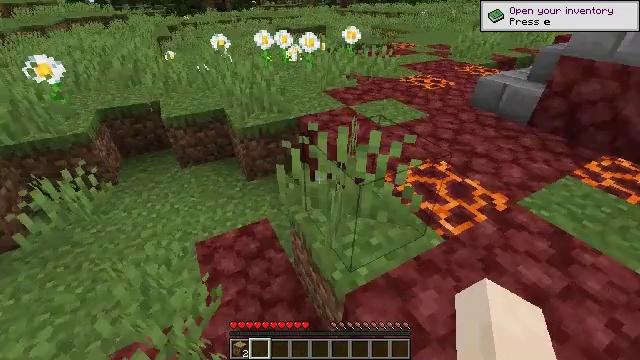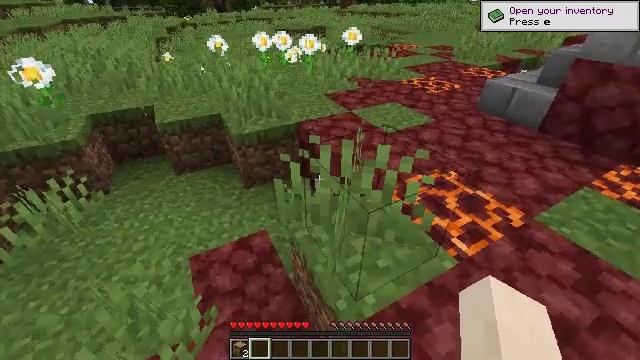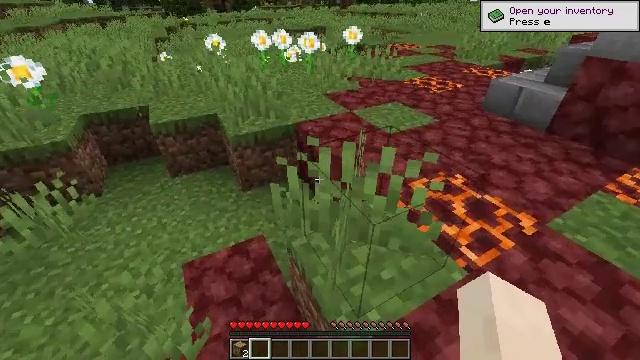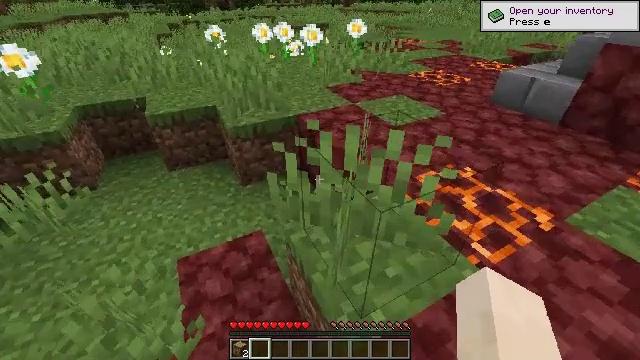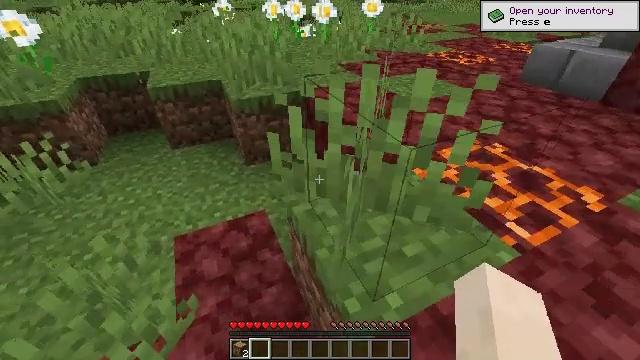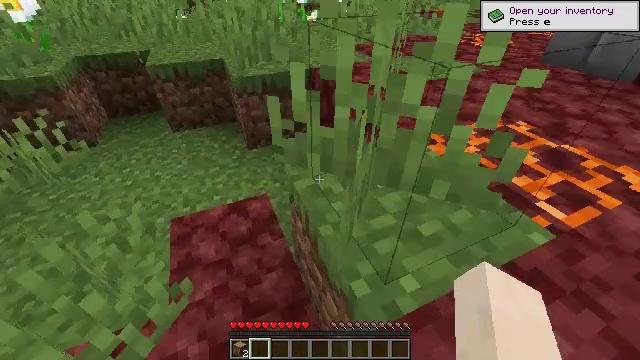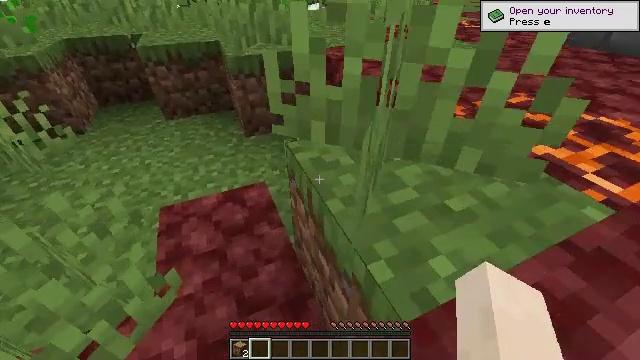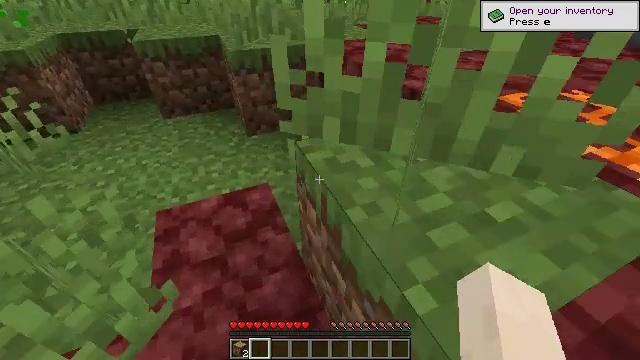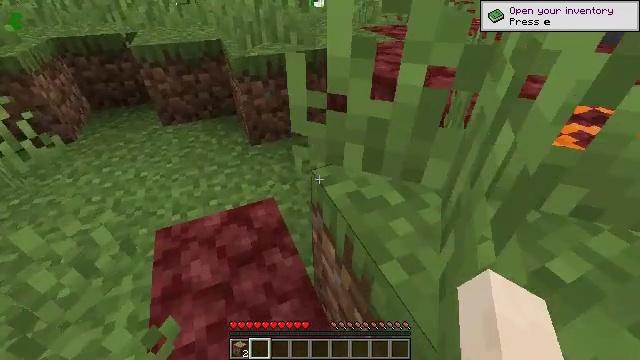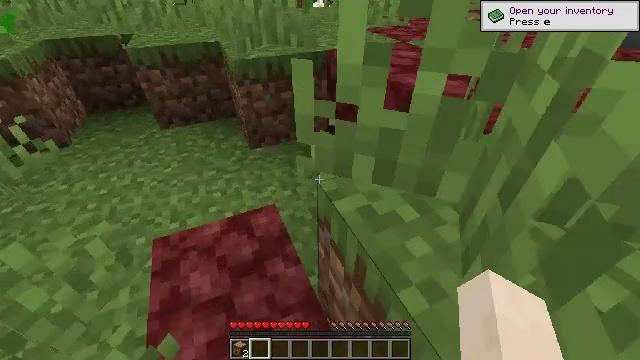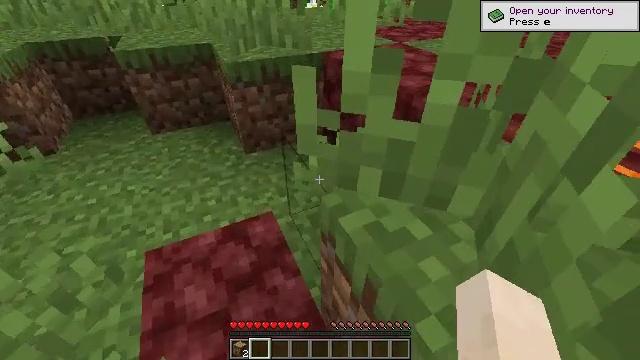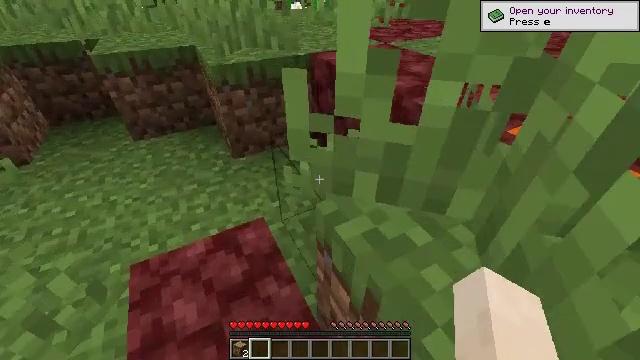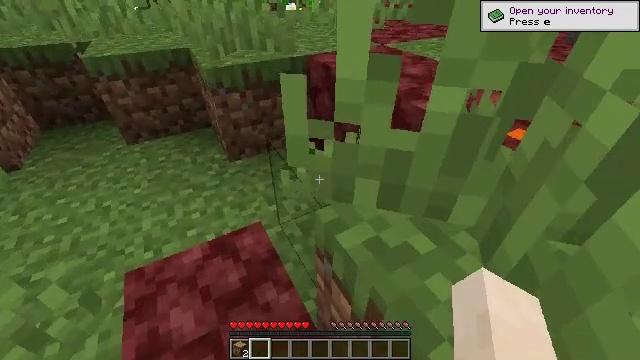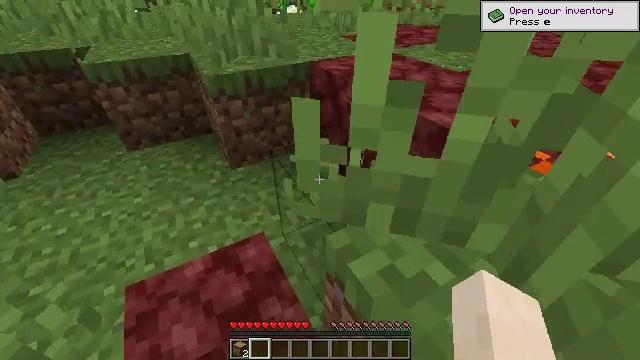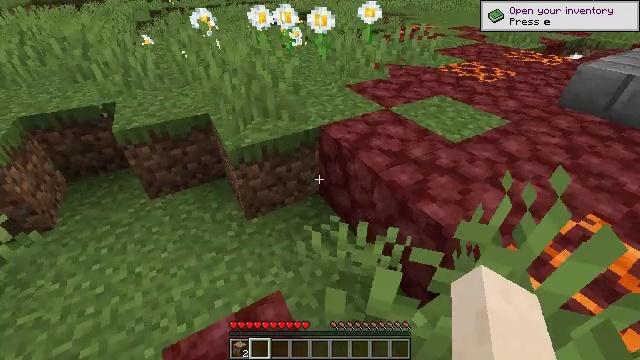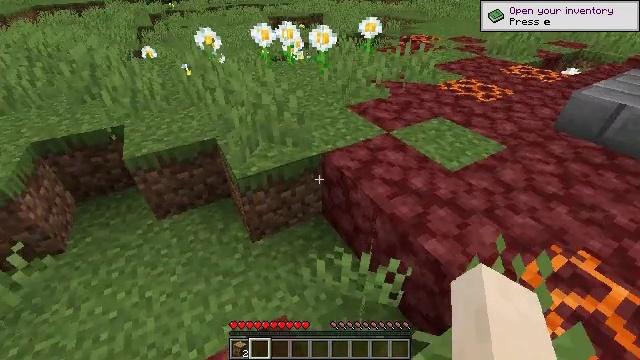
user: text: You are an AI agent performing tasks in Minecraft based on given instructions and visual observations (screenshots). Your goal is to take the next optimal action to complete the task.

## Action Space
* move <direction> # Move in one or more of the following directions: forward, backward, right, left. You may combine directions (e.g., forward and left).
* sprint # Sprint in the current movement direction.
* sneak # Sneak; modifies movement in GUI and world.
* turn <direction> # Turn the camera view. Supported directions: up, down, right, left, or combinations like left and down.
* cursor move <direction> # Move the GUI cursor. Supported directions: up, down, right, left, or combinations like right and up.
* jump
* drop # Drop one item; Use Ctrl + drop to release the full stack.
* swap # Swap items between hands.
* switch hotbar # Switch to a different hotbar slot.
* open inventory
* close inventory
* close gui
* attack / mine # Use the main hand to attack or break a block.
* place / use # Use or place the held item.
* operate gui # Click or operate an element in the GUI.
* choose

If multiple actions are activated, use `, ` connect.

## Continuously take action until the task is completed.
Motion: motion action
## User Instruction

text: Gather the magma block using a pickaxe.
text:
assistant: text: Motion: move forward
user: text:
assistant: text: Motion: no_op
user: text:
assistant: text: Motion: no_op
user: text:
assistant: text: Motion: move forward, turn left and down
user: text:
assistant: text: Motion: move forward, turn left and down
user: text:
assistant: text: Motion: move forward
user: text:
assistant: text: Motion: move forward
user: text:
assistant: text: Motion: move forward
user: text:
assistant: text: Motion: no_op
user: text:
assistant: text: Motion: turn right
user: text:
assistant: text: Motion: turn right
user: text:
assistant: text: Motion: move forward, turn right
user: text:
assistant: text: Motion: move forward, jump
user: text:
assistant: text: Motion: move forward, jump
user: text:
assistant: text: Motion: move forward, jump
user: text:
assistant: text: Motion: move forward, turn right, jump
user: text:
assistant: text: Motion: move forward, turn right and up, jump
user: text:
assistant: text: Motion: move forward, turn right and up
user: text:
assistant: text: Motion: move forward, turn right and up
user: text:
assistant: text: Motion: move forward, turn right and up
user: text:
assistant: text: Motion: move forward, turn right
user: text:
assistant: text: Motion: move forward
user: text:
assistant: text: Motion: move forward
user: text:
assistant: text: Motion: move forward
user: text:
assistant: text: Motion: move forward, turn up, jump
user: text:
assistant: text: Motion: move forward, turn right and up, jump
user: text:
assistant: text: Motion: move forward, turn right and up, jump
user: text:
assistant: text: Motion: move forward, turn right and up, jump
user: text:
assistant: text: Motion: move forward, turn right and up, jump
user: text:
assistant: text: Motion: move forward, turn right, jump